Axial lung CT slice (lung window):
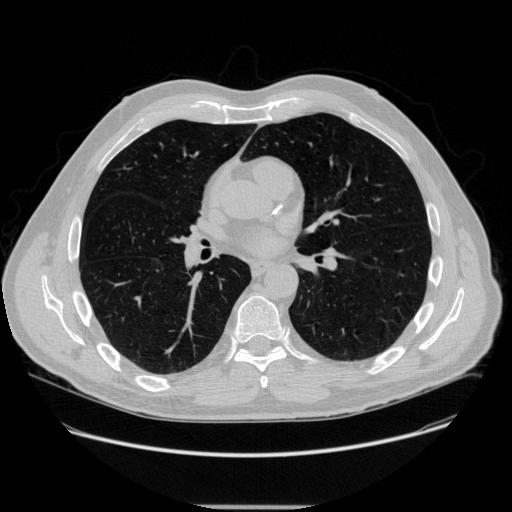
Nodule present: no